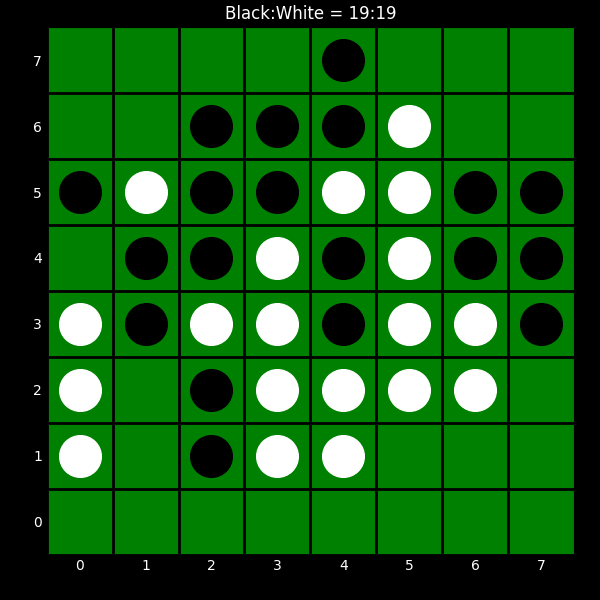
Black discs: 19
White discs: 19